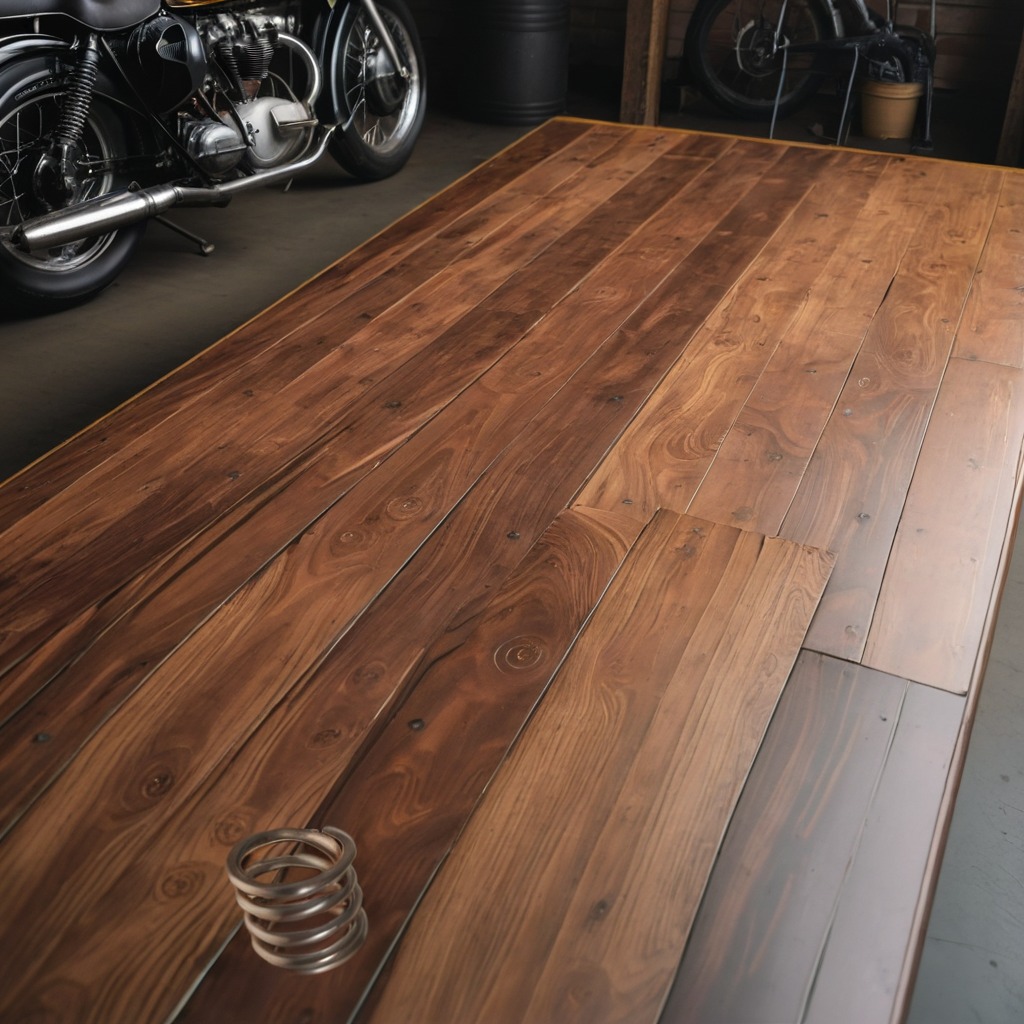
A coiled metal spring is lying on the wooden table.